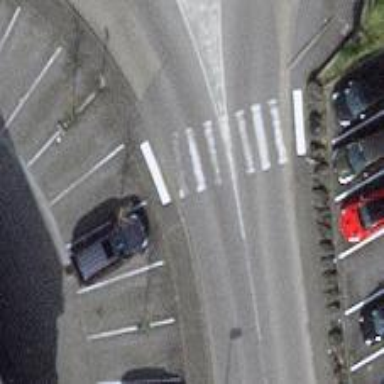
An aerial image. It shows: Kerb serving as barrier.